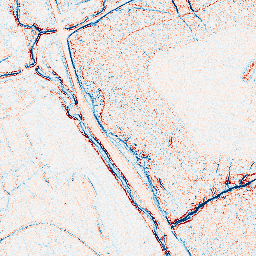
Category: edge_preserving
Decomposition family: anisotropic_diffusion
Decomposition parameters: iterations: 5
kappa: 10
gamma: 0.05
Upsampling method: edge_directed
Upsampling parameters: scale: 2
Upsampling scale: 2